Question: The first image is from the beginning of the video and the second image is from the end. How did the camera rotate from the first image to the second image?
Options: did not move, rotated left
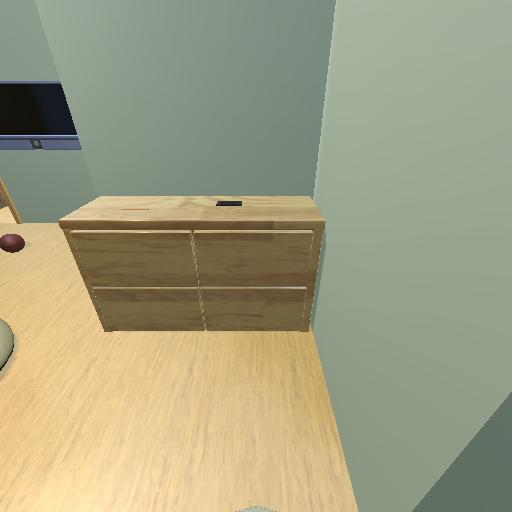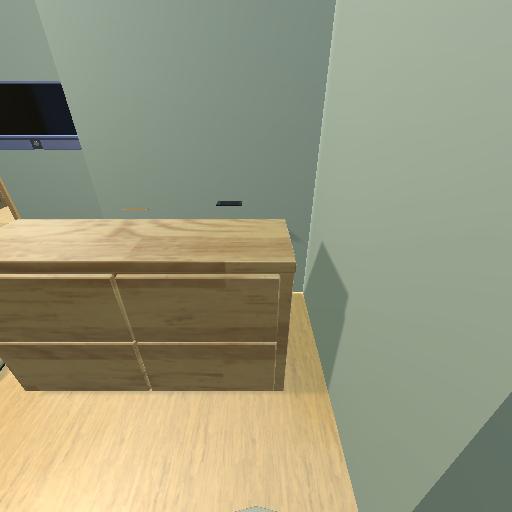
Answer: did not move